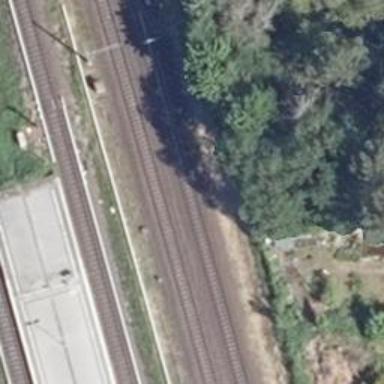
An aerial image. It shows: Railway signal.